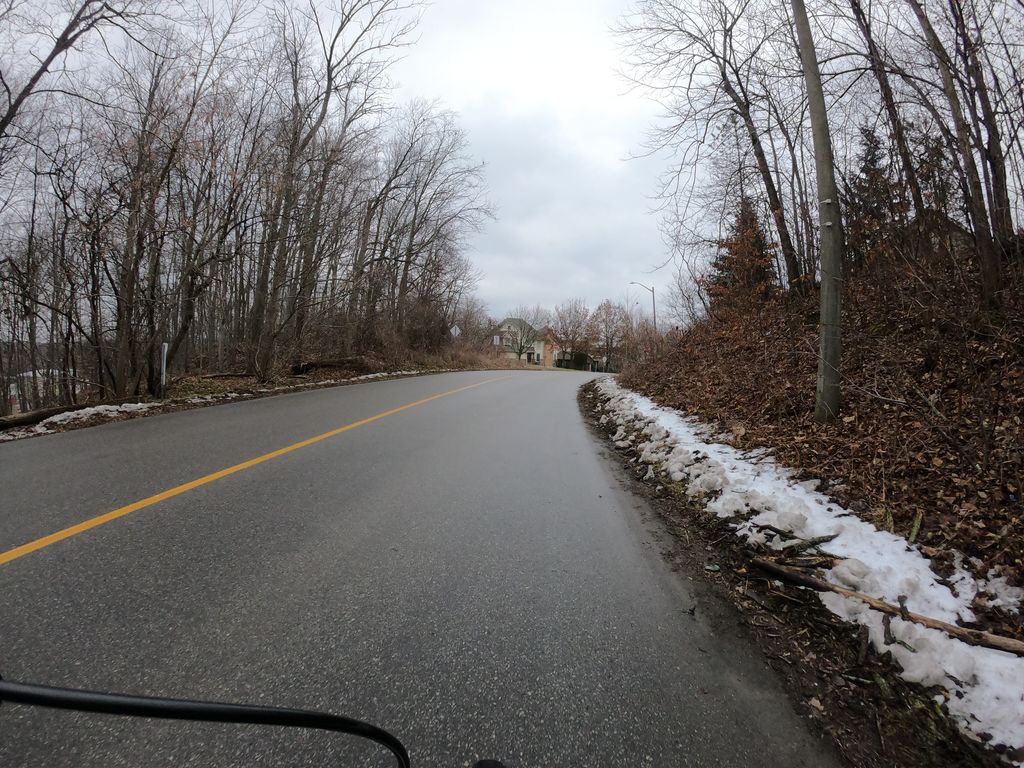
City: kitchener-waterloo